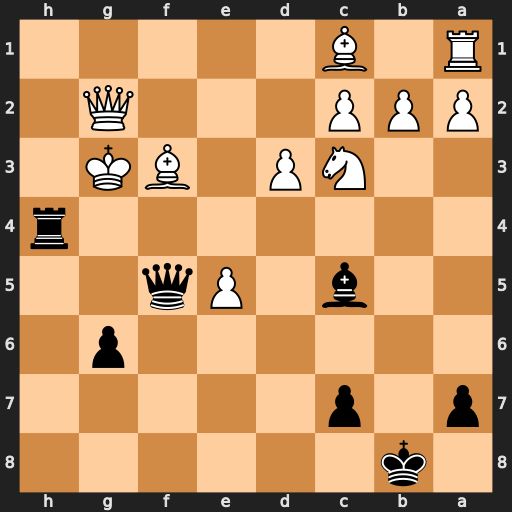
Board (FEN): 1k6/p1p5/6p1/2b1Pq2/7r/2NP1BK1/PPP3Q1/R1B5
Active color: b
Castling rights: -
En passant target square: -
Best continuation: g5 Nd5 Qxe5+ Bf4 Rxf4